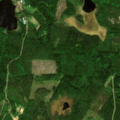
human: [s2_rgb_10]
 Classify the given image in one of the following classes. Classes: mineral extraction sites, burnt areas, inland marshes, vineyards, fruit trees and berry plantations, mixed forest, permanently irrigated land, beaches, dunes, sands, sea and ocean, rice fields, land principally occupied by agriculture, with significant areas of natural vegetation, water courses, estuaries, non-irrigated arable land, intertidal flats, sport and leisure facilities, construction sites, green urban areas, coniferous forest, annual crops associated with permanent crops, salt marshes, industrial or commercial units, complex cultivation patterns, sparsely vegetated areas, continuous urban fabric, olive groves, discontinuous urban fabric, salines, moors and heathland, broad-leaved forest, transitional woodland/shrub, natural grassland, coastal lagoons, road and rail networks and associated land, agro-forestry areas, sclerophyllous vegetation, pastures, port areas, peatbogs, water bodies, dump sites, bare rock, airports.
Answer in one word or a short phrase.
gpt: mixed forest, transitional woodland/shrub, inland marshes